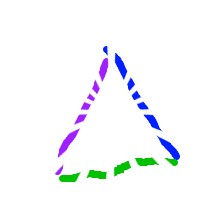
Shape: triangle